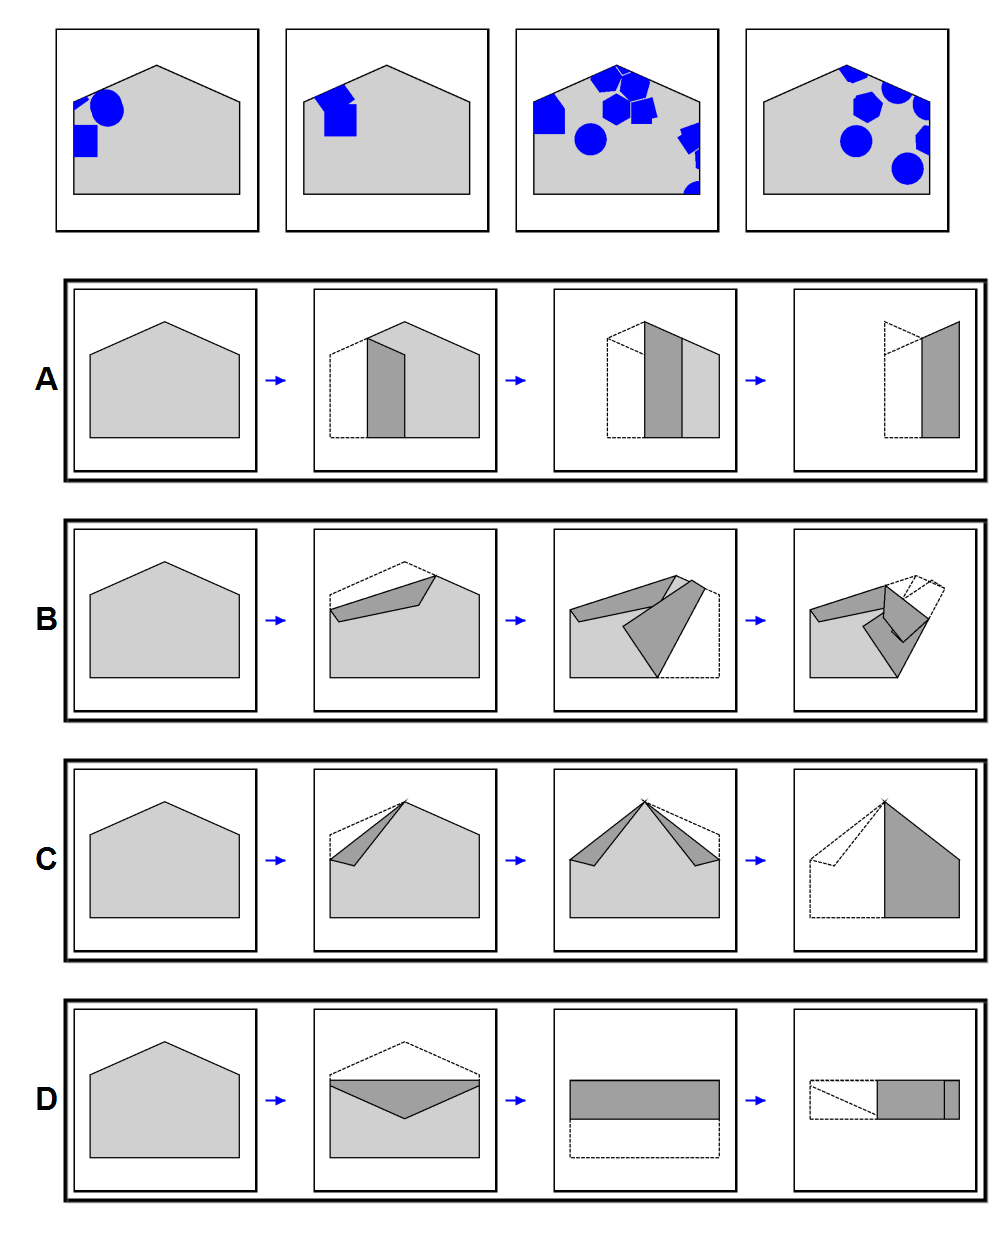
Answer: B